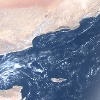
Label: water